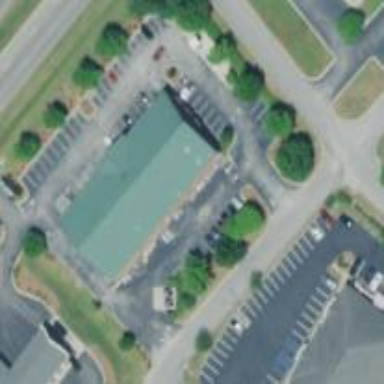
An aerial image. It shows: Pharmacy providing healthcare services.